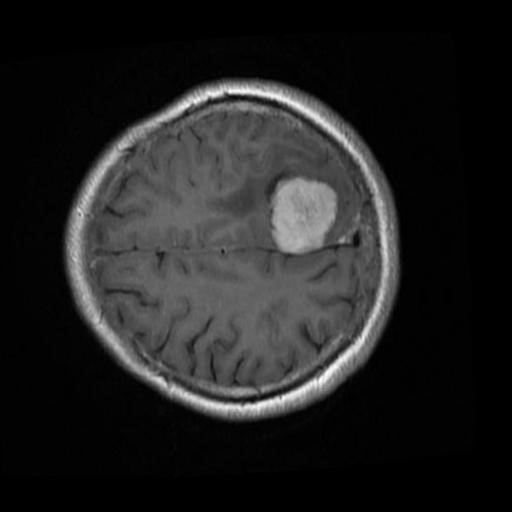
Label: brain_menin